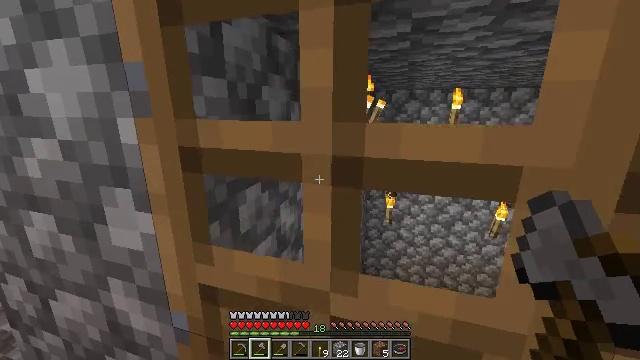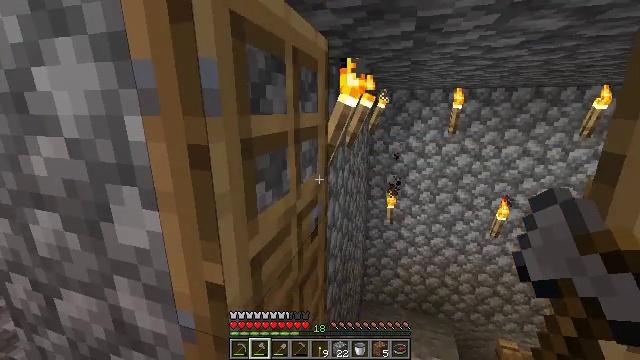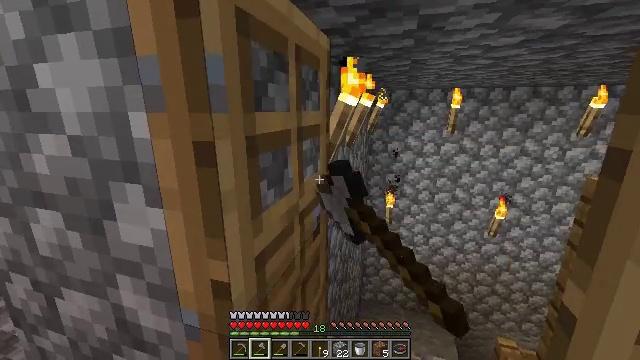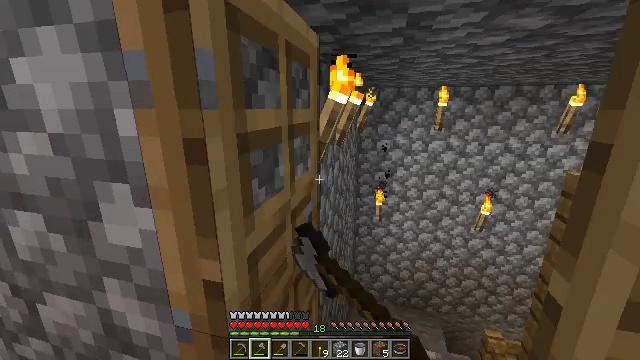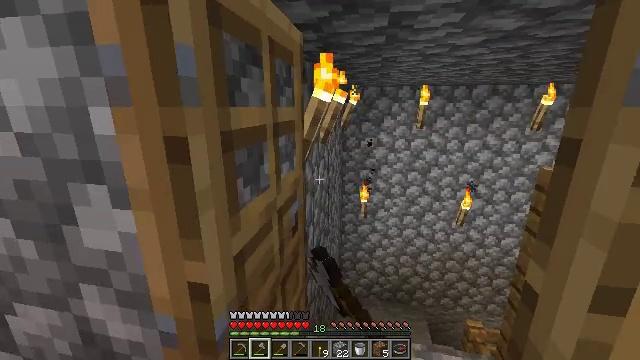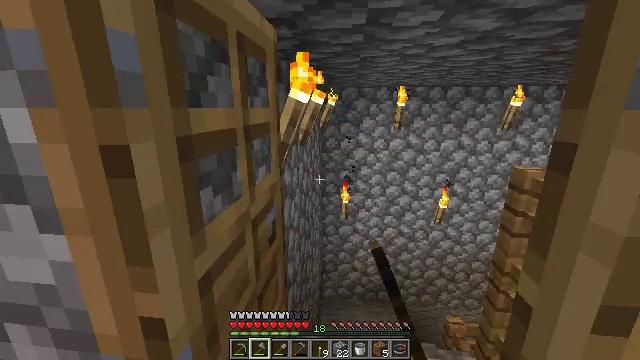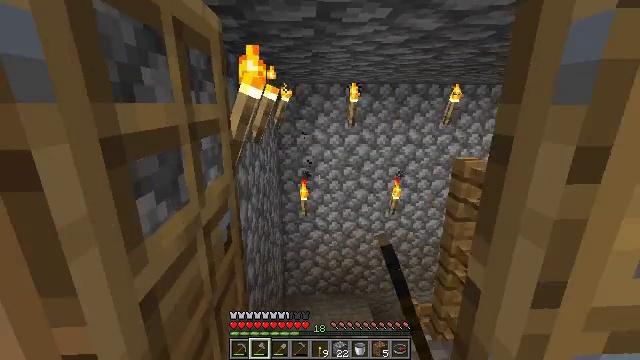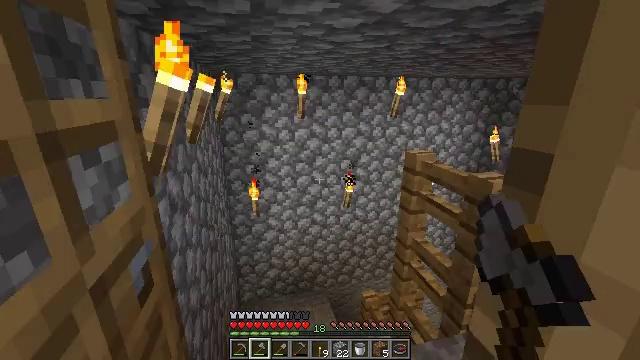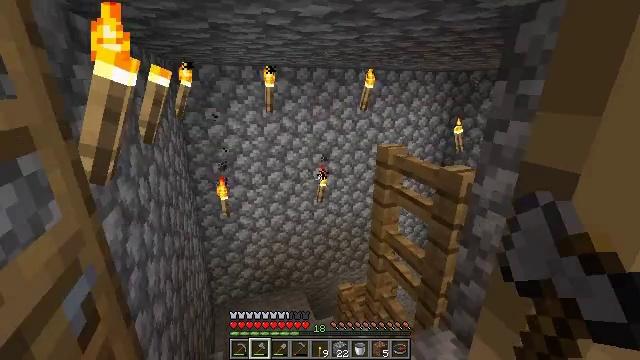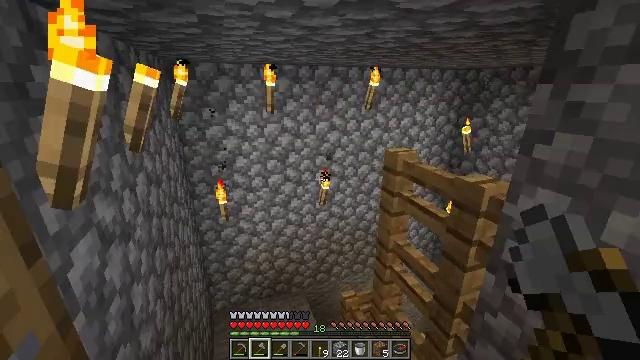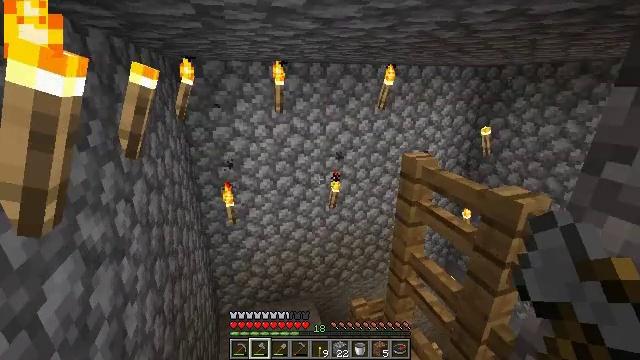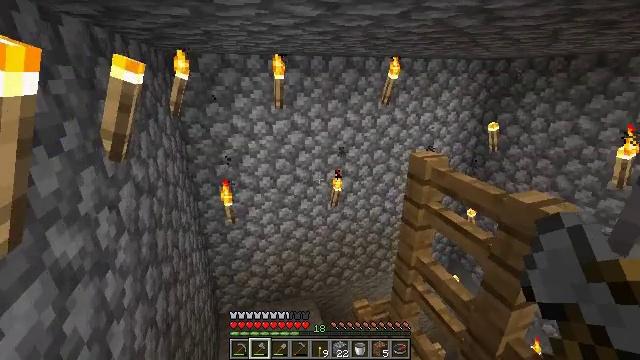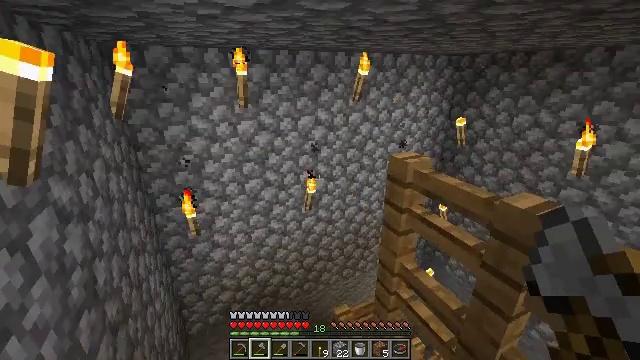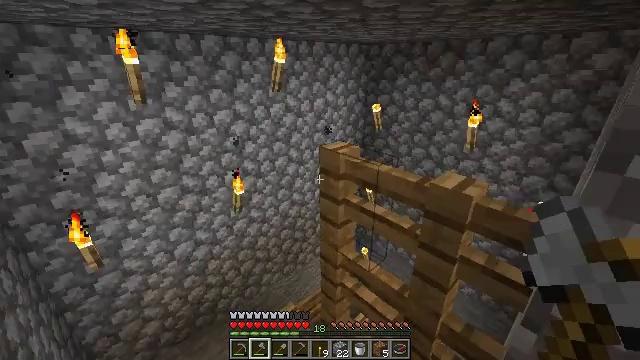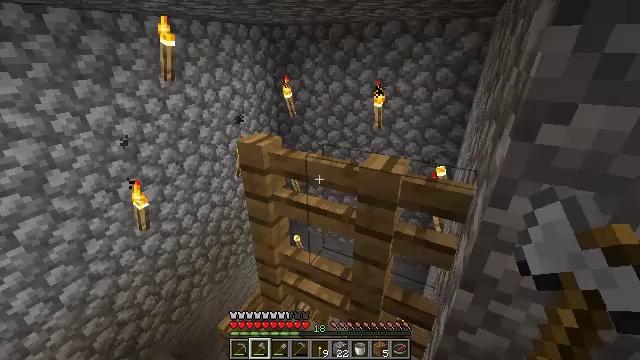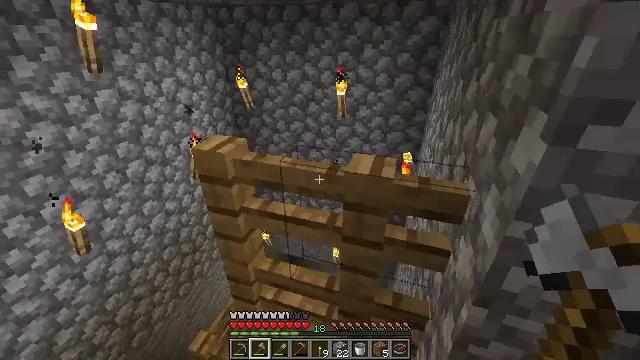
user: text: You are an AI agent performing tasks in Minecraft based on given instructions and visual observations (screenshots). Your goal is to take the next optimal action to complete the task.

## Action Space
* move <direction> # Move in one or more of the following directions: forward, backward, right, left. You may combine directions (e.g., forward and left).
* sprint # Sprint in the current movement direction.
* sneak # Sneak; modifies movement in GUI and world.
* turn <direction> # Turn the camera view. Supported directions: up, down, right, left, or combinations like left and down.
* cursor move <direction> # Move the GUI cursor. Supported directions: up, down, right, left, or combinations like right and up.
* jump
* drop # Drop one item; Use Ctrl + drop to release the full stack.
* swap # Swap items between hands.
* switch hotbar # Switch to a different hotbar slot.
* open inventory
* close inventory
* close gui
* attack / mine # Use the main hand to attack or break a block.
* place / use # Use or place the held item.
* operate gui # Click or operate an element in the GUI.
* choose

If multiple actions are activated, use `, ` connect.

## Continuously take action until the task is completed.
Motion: motion action
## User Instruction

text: Break the dirt block.
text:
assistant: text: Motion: use / place
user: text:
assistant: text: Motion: use / place
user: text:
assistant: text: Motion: turn right
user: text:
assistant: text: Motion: turn right
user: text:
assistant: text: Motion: move forward, turn right
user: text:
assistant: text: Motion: move forward, turn right
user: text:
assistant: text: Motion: move forward, turn right and down
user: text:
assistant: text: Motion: move forward, turn right and down
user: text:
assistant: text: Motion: move forward
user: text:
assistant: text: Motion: move forward, turn left
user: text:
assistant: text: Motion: move forward, turn down
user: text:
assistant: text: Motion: move forward, turn right
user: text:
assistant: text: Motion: move forward, turn right and down
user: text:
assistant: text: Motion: move forward, turn right and down
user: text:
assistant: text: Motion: move forward and move left, turn right and down
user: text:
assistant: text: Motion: move left
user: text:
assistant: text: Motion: move left
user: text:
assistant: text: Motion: move left
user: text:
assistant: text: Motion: move left, turn left
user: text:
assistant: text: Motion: move left, turn right
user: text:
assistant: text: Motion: turn right
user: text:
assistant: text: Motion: turn right
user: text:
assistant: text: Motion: turn right
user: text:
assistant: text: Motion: turn right and up
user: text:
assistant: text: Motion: turn up
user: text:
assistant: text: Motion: no_op
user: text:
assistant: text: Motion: no_op
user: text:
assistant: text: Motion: turn left and up
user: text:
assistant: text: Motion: turn right and up
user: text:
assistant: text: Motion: turn right and up